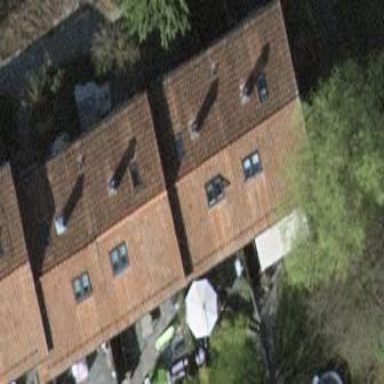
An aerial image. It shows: Beige house with gabled roof covered in orange-red roof tiles. The roof is oriented across the building.